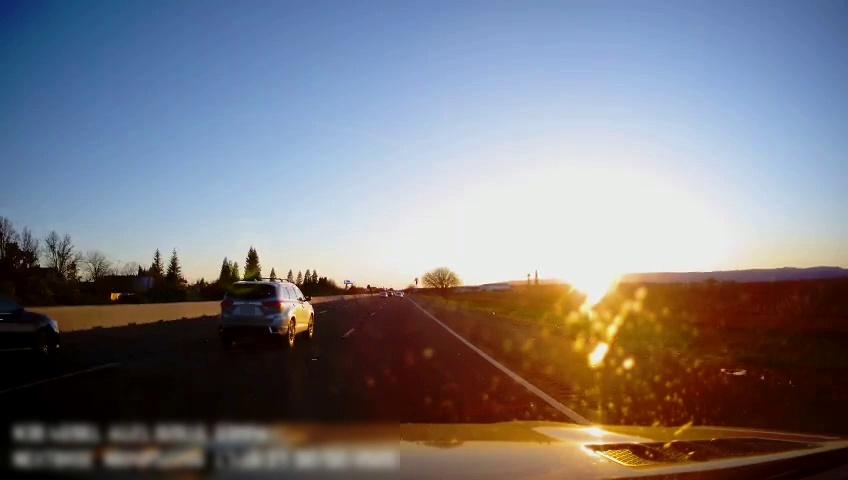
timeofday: Day
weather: Sunny
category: Drivable Space
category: Vehicles | Car
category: Vehicles | SUV
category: Lanes | Alternate Lane
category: Lanes | Current Lane
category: Lanes | Alternate Lane